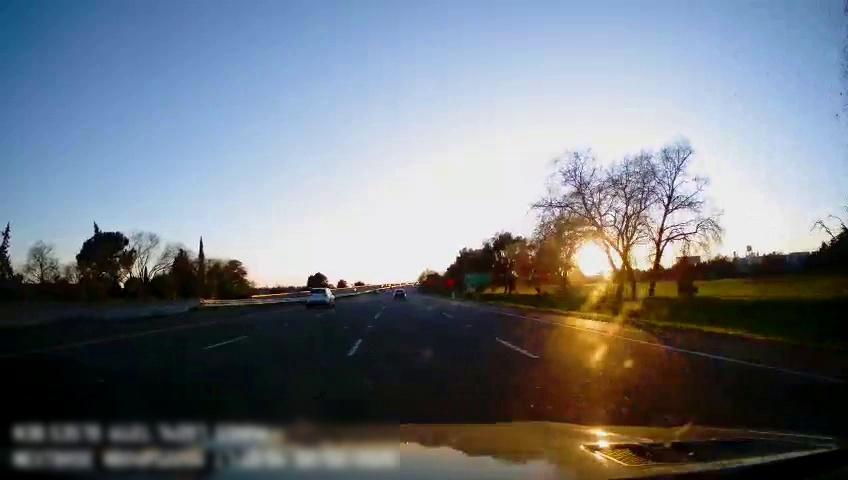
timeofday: Day
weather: Sunny
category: Drivable Space
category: Vehicles | SUV
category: Vehicles | SUV
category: Lanes | Alternate Lane
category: Lanes | Current Lane
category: Lanes | Current Lane
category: Lanes | Alternate Lane
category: Lanes | Alternate Lane
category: Traffic | Signs
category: Traffic | Signs